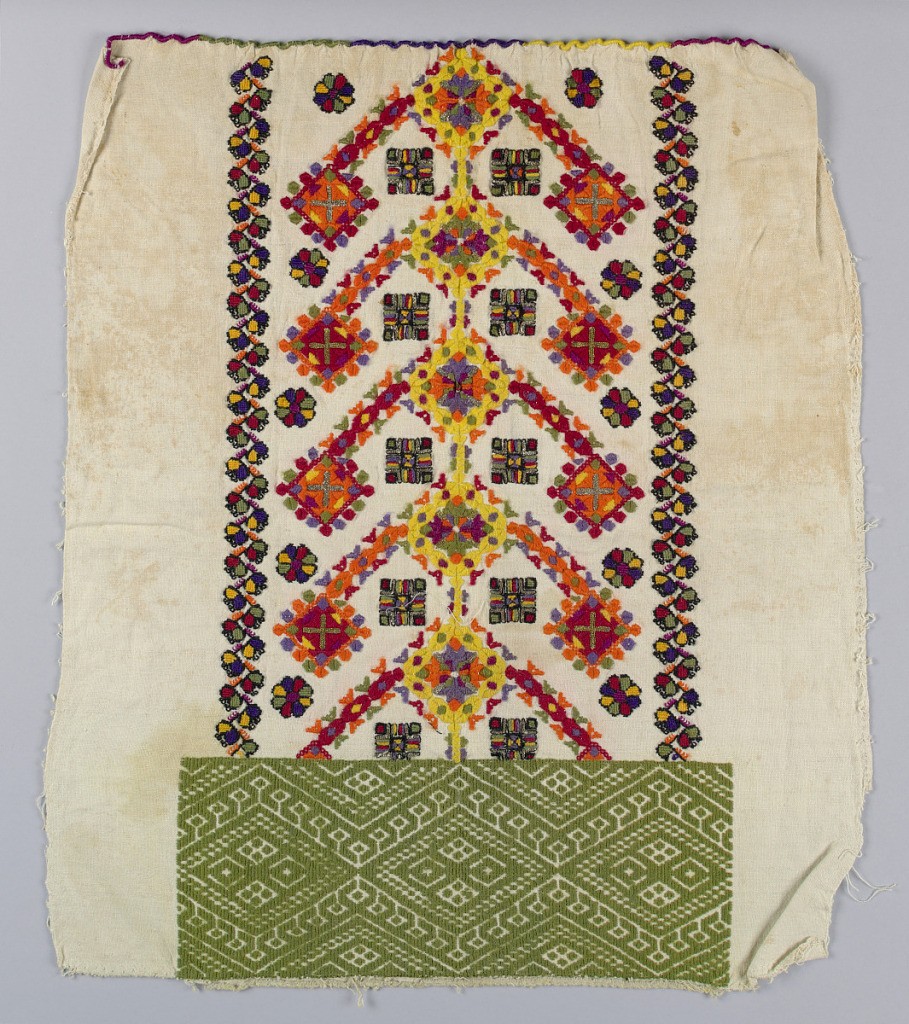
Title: Sleeve
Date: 19th century
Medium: cotton, wool, metal Technique: satin, chain and half cross stitch embroidery
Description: A solidly embroidered geometric pattern worked in olive green cotton decorates the top edge. The remainder is covered with a stylized floral and geometric repeat worked in brightly colored wools and metallic thread.